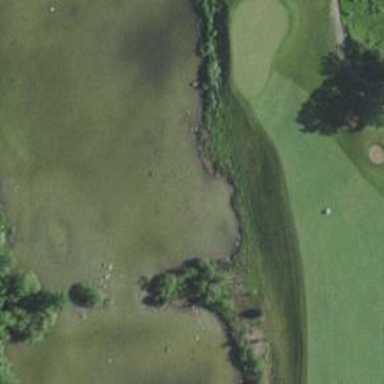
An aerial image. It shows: Golf fairway surrounded by grass.